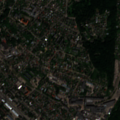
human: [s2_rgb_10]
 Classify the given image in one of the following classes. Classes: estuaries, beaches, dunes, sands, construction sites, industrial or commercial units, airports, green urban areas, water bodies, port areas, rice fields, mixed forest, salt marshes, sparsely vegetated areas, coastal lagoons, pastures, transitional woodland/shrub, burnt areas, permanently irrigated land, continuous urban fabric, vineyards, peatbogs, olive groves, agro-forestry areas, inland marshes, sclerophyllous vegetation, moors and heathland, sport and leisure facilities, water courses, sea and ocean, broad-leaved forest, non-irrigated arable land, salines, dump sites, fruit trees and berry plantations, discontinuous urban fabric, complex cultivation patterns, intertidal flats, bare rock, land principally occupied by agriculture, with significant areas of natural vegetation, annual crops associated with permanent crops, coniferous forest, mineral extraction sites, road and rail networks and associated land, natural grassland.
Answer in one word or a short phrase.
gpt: discontinuous urban fabric, industrial or commercial units, road and rail networks and associated land, green urban areas